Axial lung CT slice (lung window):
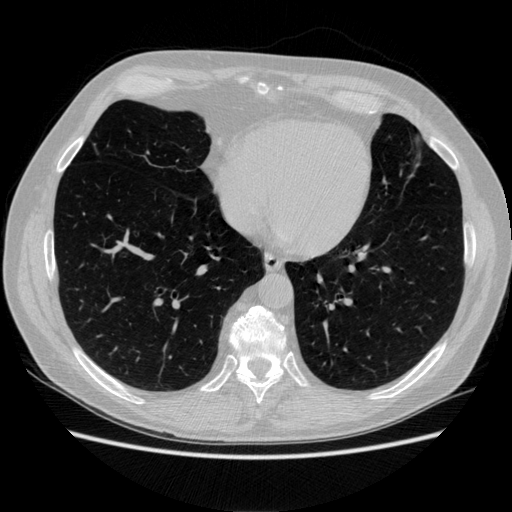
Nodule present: no